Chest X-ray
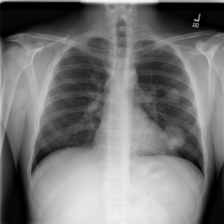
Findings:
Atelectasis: negative
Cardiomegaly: negative
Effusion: negative
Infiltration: negative
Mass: positive
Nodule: positive
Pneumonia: negative
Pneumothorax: negative
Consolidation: negative
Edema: negative
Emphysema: negative
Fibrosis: negative
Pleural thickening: negative
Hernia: negative